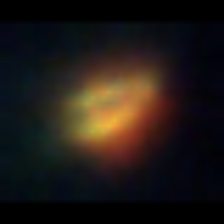
Taxon: Unknown_phyto
Group: Unknown